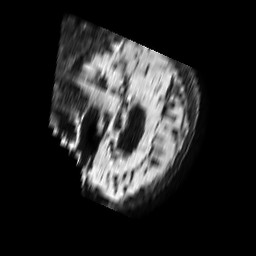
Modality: FLAIR
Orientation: sagittal
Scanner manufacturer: philips
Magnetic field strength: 1.5 T
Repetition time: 6 s
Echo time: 0.104 s